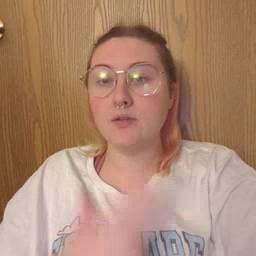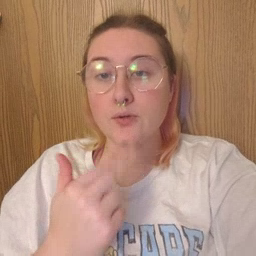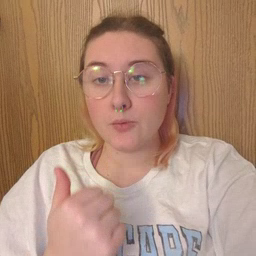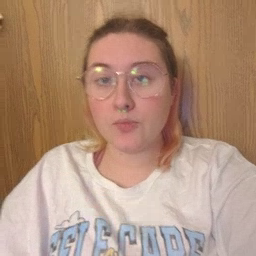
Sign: cute